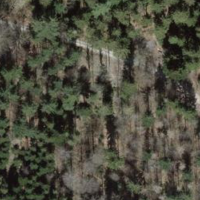
EUNIS habitat code: 41
Species observed at this site:
Stachys sylvatica
Campanula trachelium